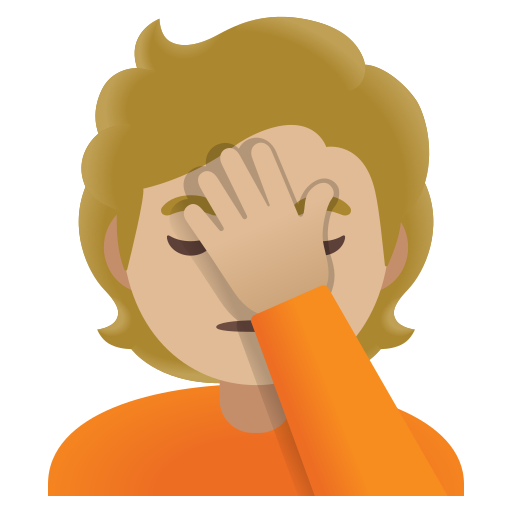
Emoji: 🤦🏼